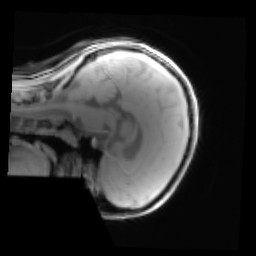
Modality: PDw
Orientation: sagittal
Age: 15
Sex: female
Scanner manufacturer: siemens
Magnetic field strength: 3 T
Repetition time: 0.25 s
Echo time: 0.00103 s